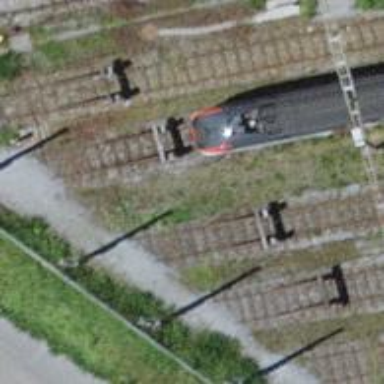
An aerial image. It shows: Railway buffer stop.